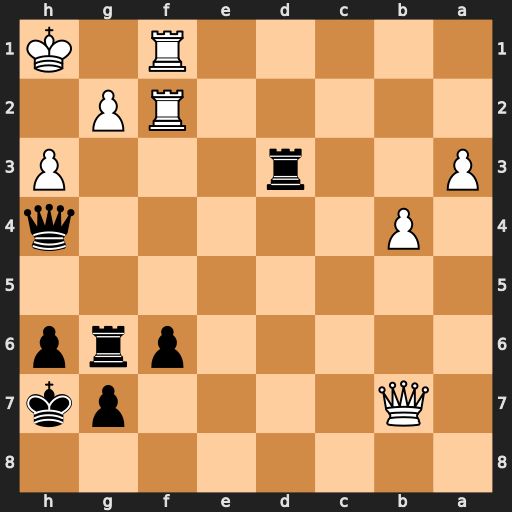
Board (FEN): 8/1Q4pk/5prp/8/1P5q/P2r3P/5RP1/5R1K
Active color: b
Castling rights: -
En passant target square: -
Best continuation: Rxh3+ gxh3 Qxh3+ Rh2 Qxf1#